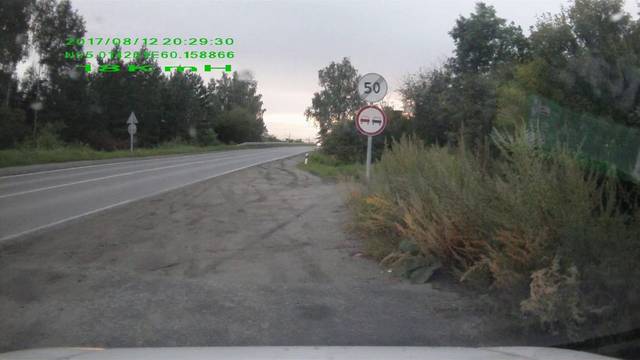
Region: Russia
Coordinates: 55.014, 60.159